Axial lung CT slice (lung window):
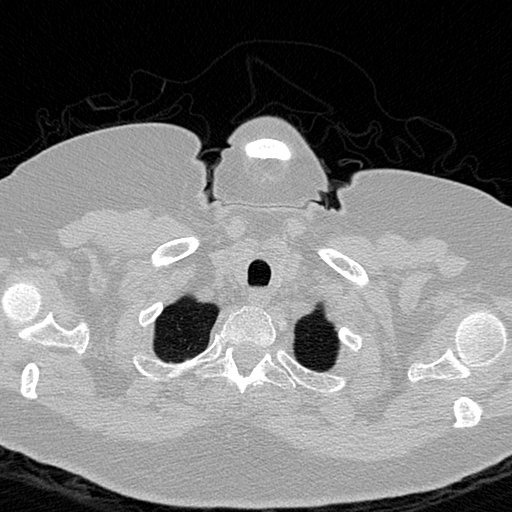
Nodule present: no